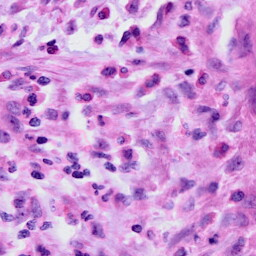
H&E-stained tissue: Cervix